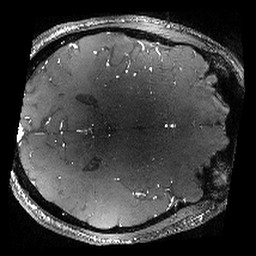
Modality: angio
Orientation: axial
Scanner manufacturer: philips
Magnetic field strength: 7 T
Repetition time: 0.024 s
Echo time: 0.00384 s